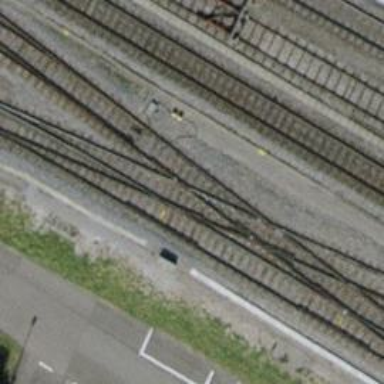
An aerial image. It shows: Single-track electrified railway siding with contact line for service.